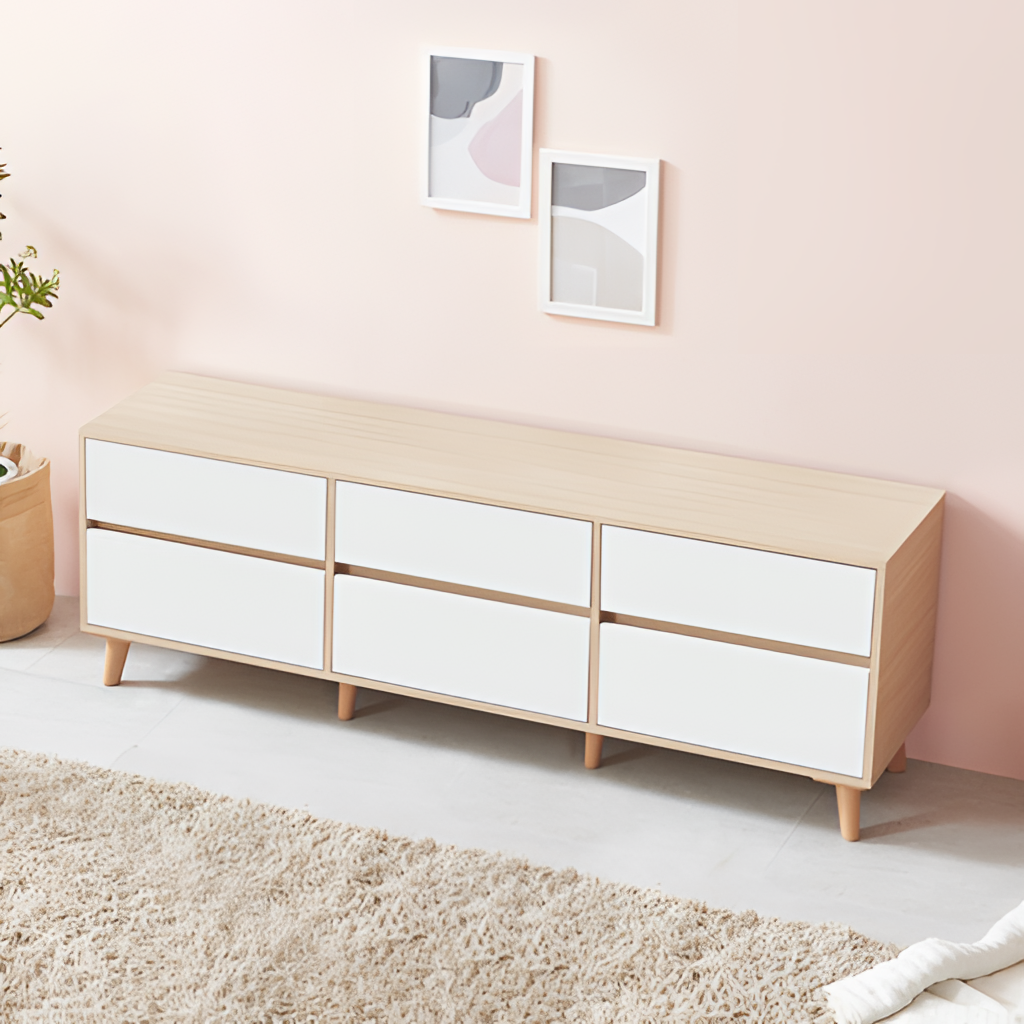
living room, white wood dresser, Scandinavian, paint wallpaper, with solid pattern, tile flooring, with large square pattern